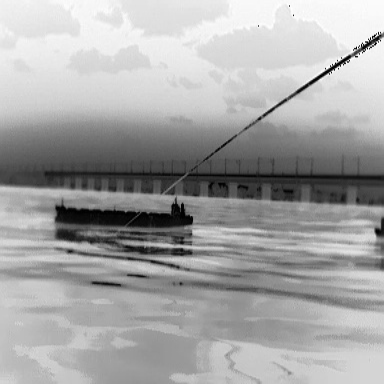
There is a liner in the infrared image.